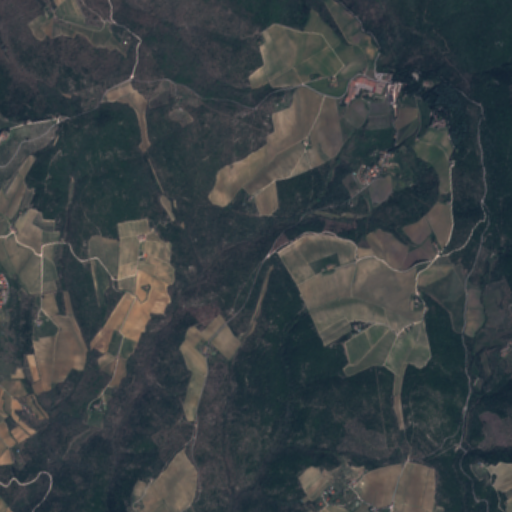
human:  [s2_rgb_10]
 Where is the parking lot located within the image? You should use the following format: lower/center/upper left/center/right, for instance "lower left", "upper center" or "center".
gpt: The parking lot is located in the upper right of the image.
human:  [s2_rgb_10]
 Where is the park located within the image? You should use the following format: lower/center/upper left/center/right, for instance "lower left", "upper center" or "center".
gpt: There is no park in the image.